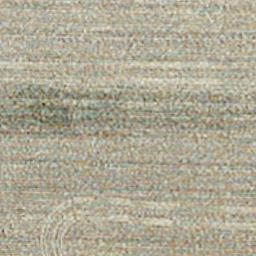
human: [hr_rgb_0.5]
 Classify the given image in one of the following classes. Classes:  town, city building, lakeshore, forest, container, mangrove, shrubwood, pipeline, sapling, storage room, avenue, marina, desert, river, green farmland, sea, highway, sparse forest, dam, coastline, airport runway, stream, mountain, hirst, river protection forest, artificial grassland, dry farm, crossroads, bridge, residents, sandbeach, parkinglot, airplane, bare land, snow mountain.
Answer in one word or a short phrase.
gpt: dry farm